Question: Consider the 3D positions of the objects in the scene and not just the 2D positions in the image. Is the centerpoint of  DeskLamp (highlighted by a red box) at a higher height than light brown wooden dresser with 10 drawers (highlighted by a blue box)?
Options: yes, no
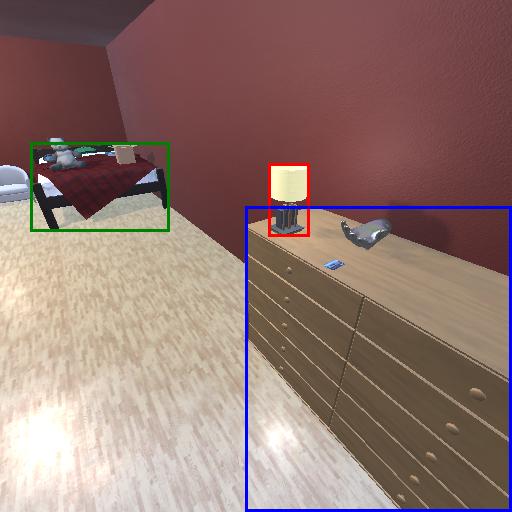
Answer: yes